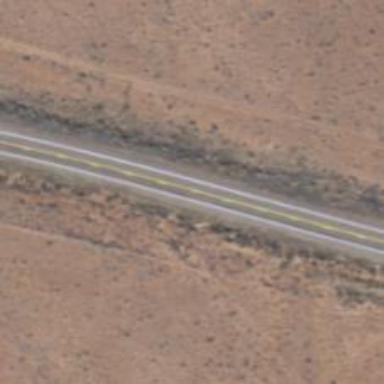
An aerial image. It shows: Abandoned road.